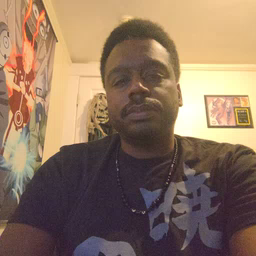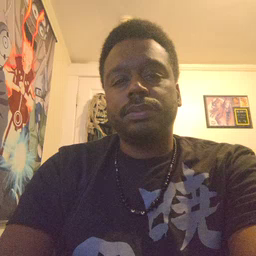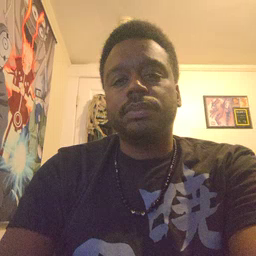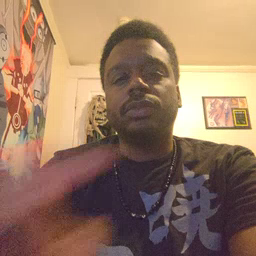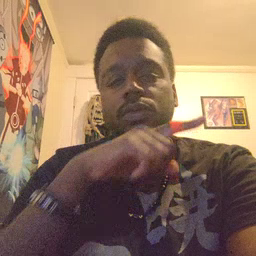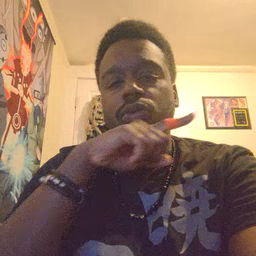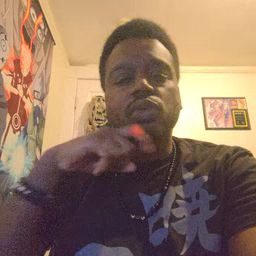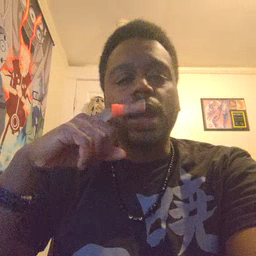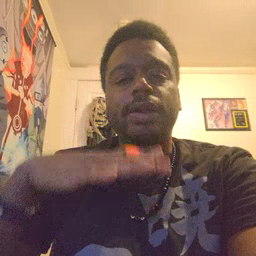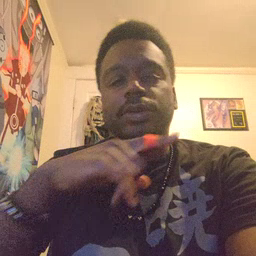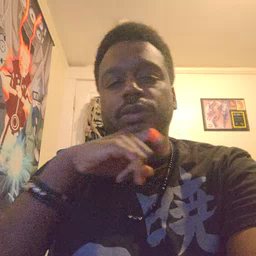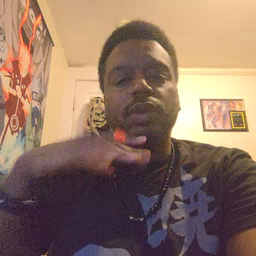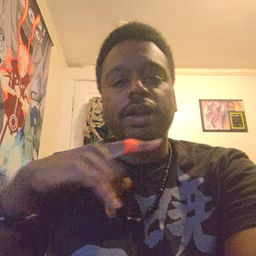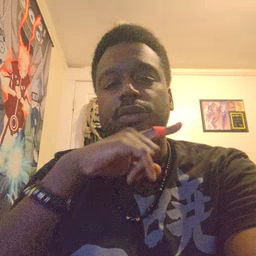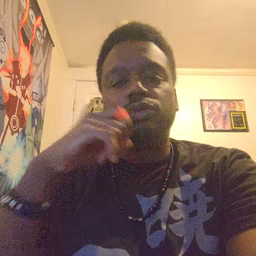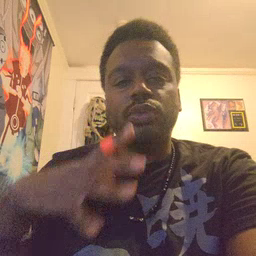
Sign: dryer